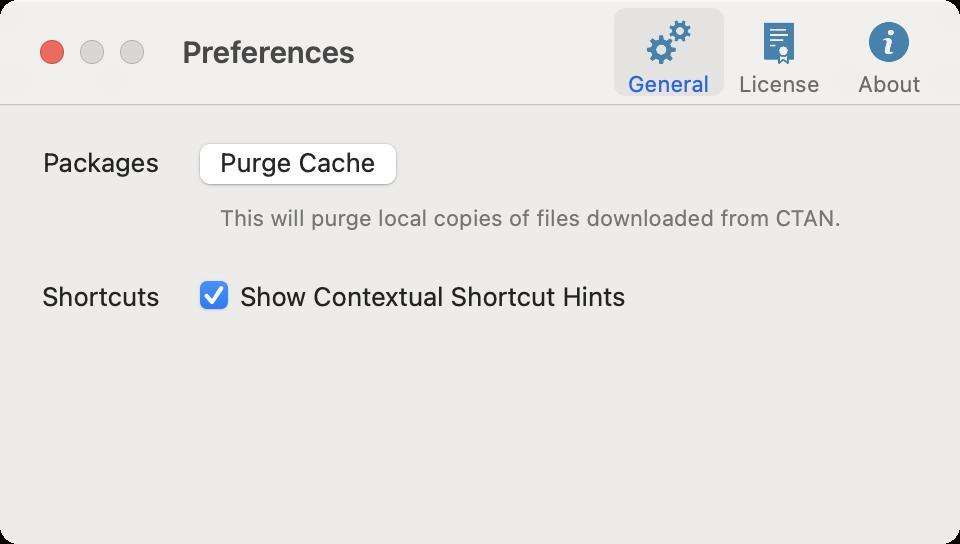
Accessibility tree:
{"name": "Preferences", "role": "AXWindow", "description": null, "role_description": "standard window", "value": null, "position": "542.00;408.00", "size": "480;272", "children": [{"name": "Purge_Cache", "role": "AXButton", "description": null, "role_description": "button", "value": null, "position": "93.00;67.00", "size": "112;32", "children": []}, {"name": null, "role": "AXStaticText", "description": null, "role_description": "text", "value": "Packages", "position": "19.50;72.00", "size": "62;17", "children": []}, {"name": null, "role": "AXStaticText", "description": null, "role_description": "text", "value": "This will purge local copies of files downloaded from CTAN.", "position": "108.00;102.00", "size": "354;14", "children": []}, {"name": null, "role": "AXStaticText", "description": null, "role_description": "text", "value": "Shortcuts", "position": "19.00;139.00", "size": "63;17", "children": []}, {"name": "Show_Contextual_Shortcut_Hints", "role": "AXCheckBox", "description": null, "role_description": "checkbox", "value": 1, "position": "98.00;138.50", "size": "219;18", "children": []}, {"name": null, "role": "AXToolbar", "description": null, "role_description": "toolbar", "value": null, "position": "0.00;0.00", "size": "480;52", "children": [{"name": "General", "role": "AXButton", "description": null, "role_description": "button", "value": null, "position": "307.00;0.00", "size": "55;52", "children": []}, {"name": "License", "role": "AXButton", "description": null, "role_description": "button", "value": null, "position": "362.00;0.00", "size": "55;52", "children": []}, {"name": "About", "role": "AXButton", "description": null, "role_description": "button", "value": null, "position": "417.00;0.00", "size": "55;52", "children": []}]}, {"name": null, "role": "AXButton", "description": null, "role_description": "close button", "value": null, "position": "19.00;18.00", "size": "14;16", "children": []}, {"name": null, "role": "AXButton", "description": null, "role_description": "full screen button", "value": null, "position": "59.00;18.00", "size": "14;16", "children": [{"name": null, "role": "AXGroup", "description": null, "role_description": "group", "value": null, "position": "59.00;18.00", "size": "14;16", "children": []}]}, {"name": null, "role": "AXButton", "description": null, "role_description": "minimize button", "value": null, "position": "39.00;18.00", "size": "14;16", "children": []}, {"name": null, "role": "AXStaticText", "description": null, "role_description": "text", "value": "Preferences", "position": "87.00;0.00", "size": "220;52", "children": []}]}